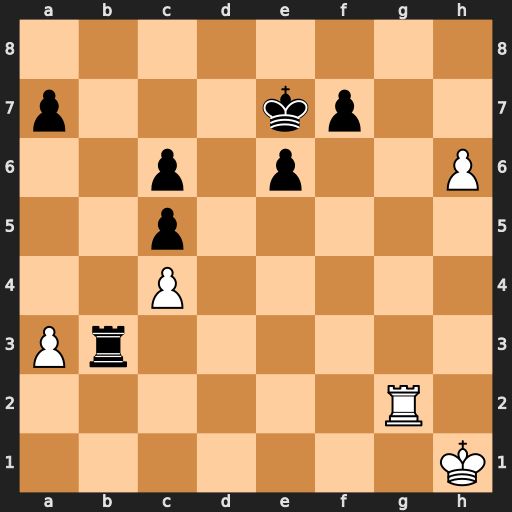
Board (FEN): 8/p3kp2/2p1p2P/2p5/2P5/Pr6/6R1/7K
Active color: w
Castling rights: -
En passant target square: -
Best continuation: h7 Rh3+ Rh2 Rxh7 Rxh7